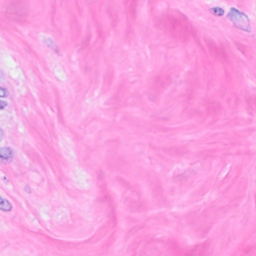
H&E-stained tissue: Breast